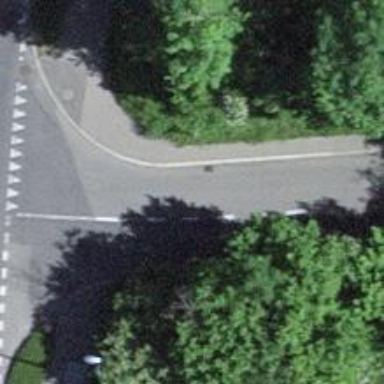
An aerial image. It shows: Residential road with asphalt surface and sidewalk on the left side.